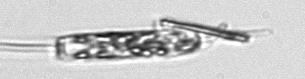
Label: Ditylum_brightwellii